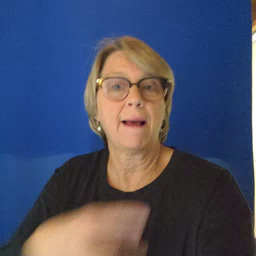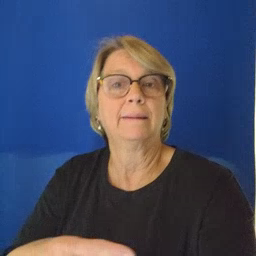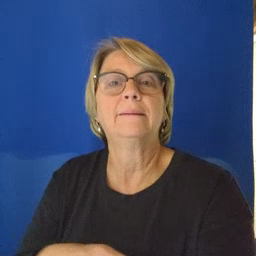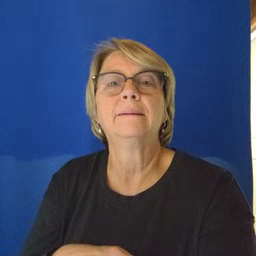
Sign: like